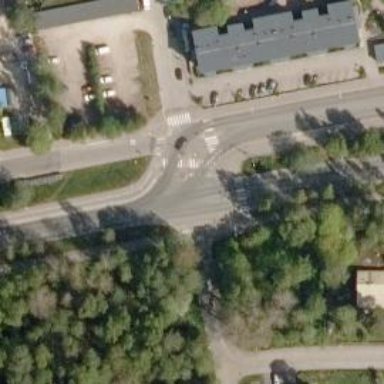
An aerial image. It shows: Asphalt footway with crossing that has island.